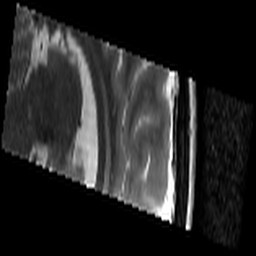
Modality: T2w
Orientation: sagittal
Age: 21
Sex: female
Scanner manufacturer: siemens
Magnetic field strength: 3 T
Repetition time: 8.02 s
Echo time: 0.08 s